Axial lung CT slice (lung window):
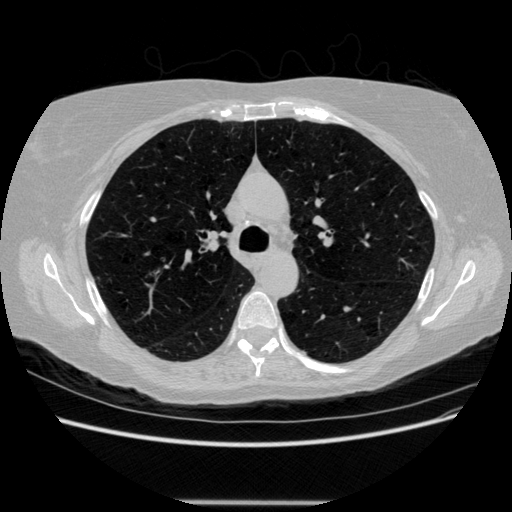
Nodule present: no